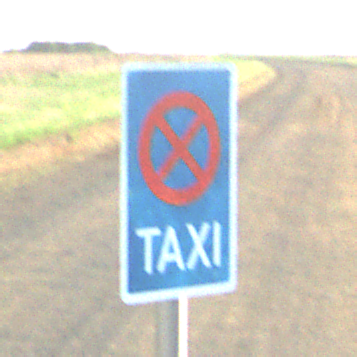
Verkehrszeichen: Taxenstand
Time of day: SunriseSunset
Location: Outdoor (Nature)
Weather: Clear
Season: NotSpecified
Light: Natural